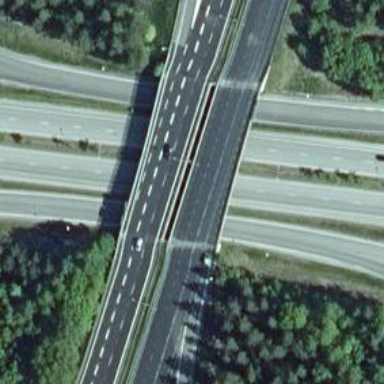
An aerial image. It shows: Motorway bridge with asphalt surface.